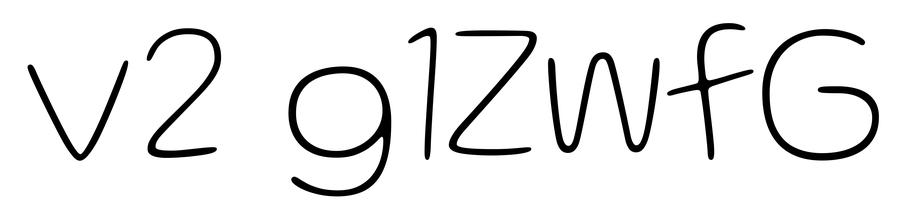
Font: Gluten_Thin